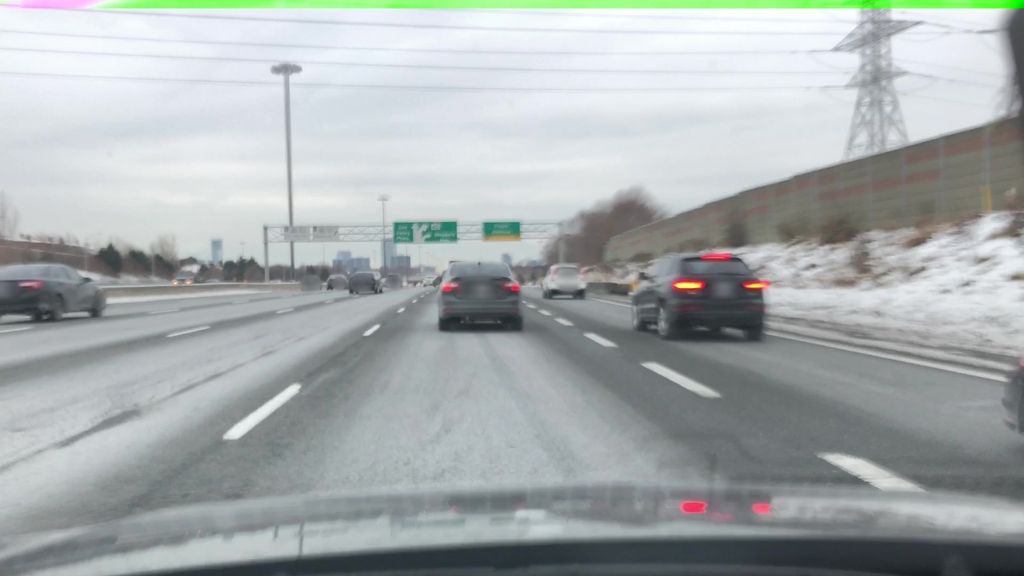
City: toronto